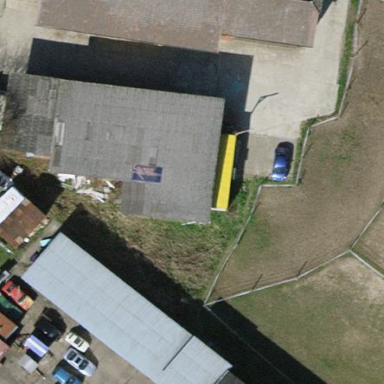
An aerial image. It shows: Garage.